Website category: jobs
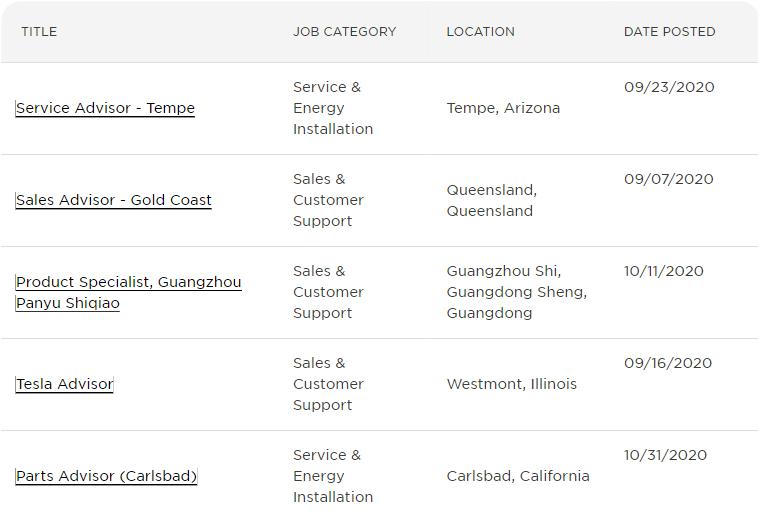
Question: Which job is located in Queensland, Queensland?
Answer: Sales Advisor - Gold Coast

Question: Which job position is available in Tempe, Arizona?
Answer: Service Advisor - Tempe

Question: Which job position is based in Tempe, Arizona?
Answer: Service Advisor - Tempe

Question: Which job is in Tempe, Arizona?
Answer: Service Advisor - Tempe

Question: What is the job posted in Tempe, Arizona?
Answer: Service Advisor - Tempe

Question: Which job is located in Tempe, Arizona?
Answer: Service Advisor - Tempe